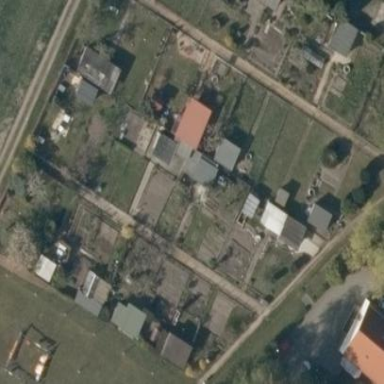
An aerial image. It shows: Allotments area.